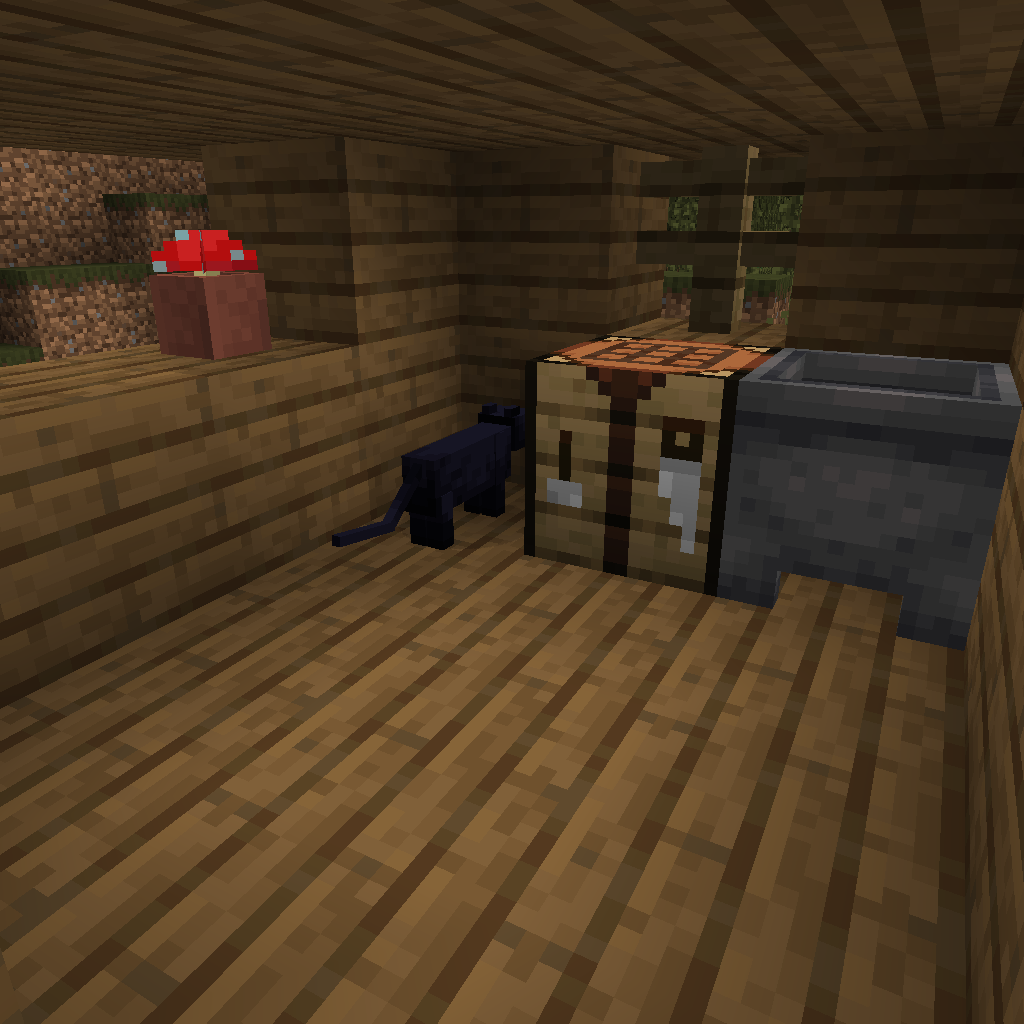
inside swamp hut with black cat, crafting table and cauldron